Question: I have a float type column in my database table . When i parse the 10 digit value as float from front end and store in the table. It gets stored in E raise to power form
Whereas if i manually enter a 10 digit value in SQL database nothing like that happens
What should i do?
The data is also getting rounded off for example i an entering <PHONE>
and this is what happens

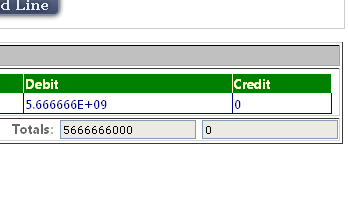
Answer: better use 'DECIMAL(12,2)' for this kind of field.
- <URL>